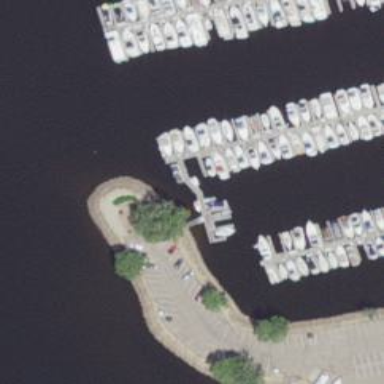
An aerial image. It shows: Pier with mooring facilities.